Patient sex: F
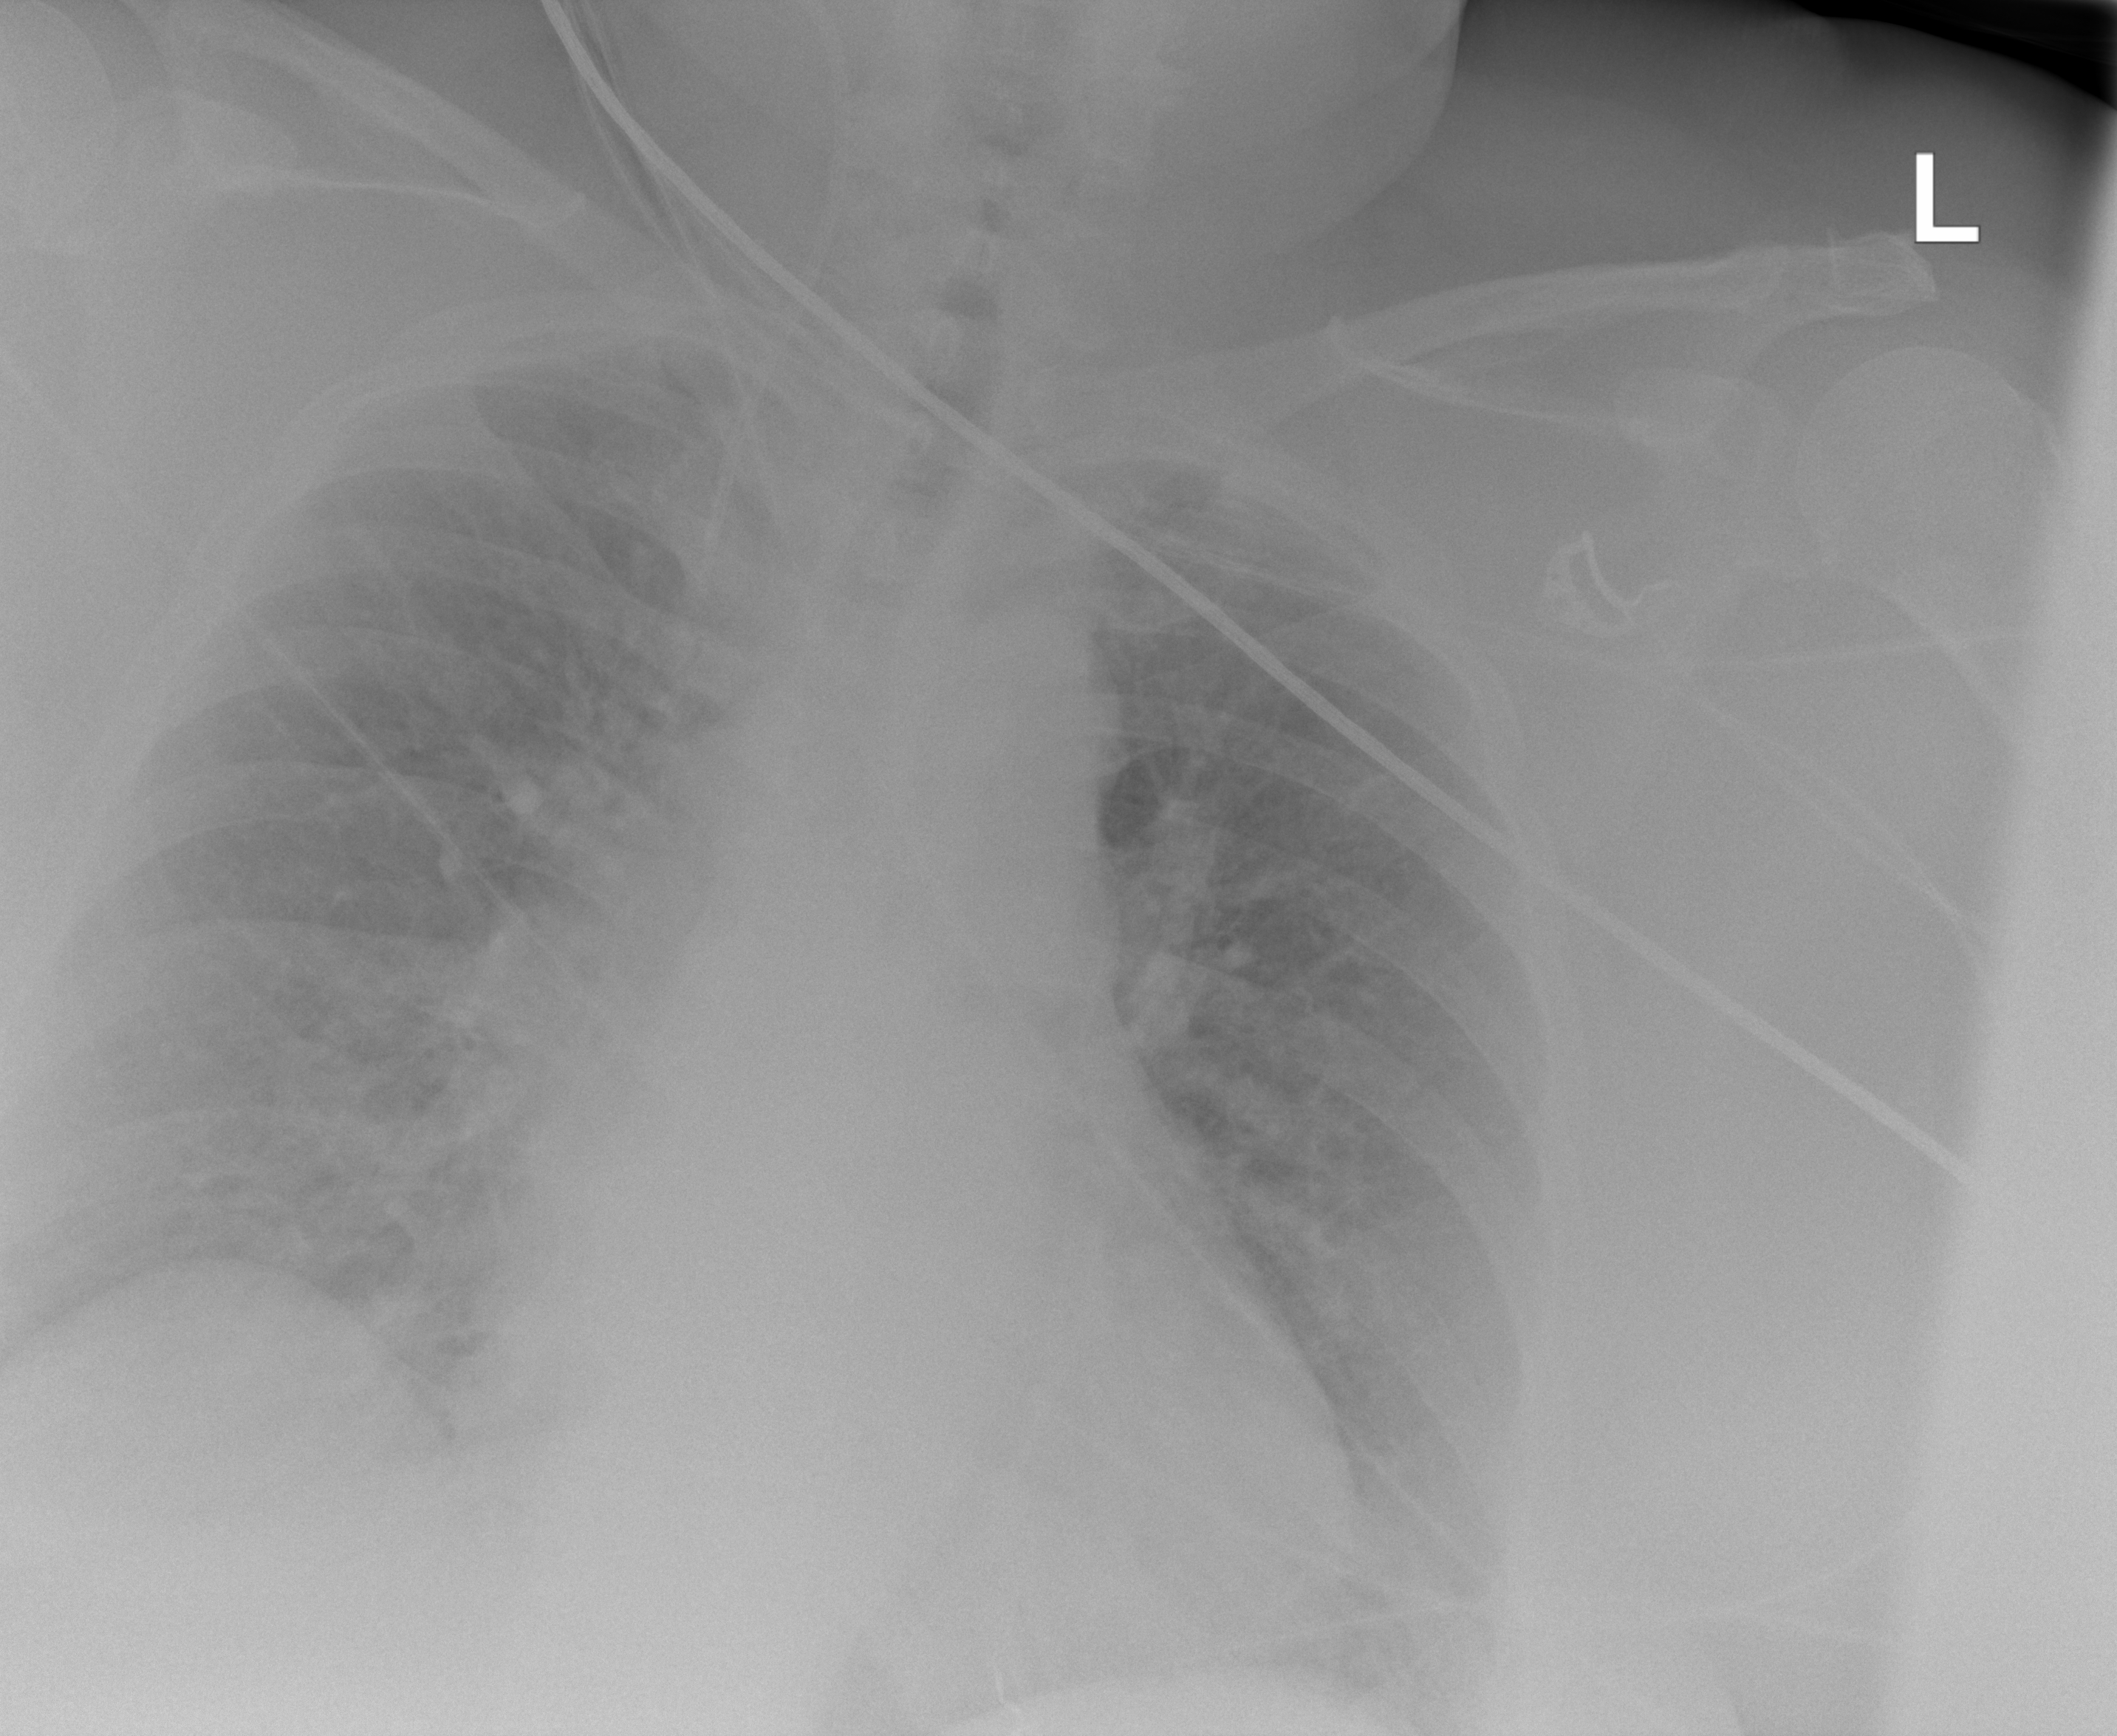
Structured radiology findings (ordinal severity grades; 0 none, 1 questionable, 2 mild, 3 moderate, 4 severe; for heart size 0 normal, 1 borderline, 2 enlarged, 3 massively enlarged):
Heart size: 2
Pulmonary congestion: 2
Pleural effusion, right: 2
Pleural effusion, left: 2
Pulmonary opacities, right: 2
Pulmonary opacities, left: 2
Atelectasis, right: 2
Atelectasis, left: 2